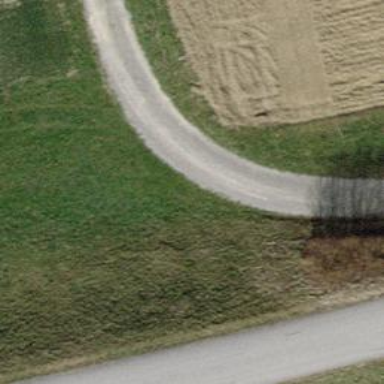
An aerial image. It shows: Gravel track with grade3 tracktype.